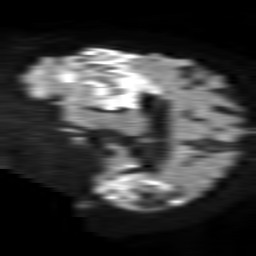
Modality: TRACE
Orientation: sagittal
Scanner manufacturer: philips
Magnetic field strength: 1.5 T
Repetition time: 4.6 s
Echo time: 0.08631 s